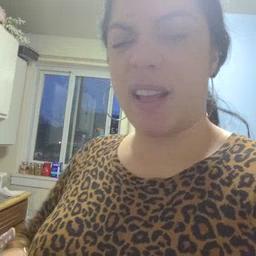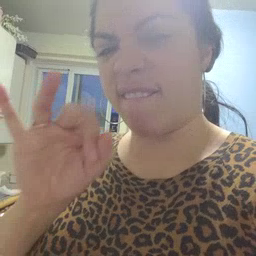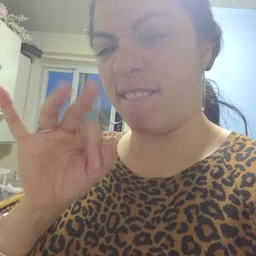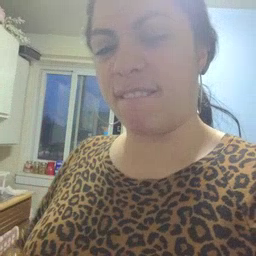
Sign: if